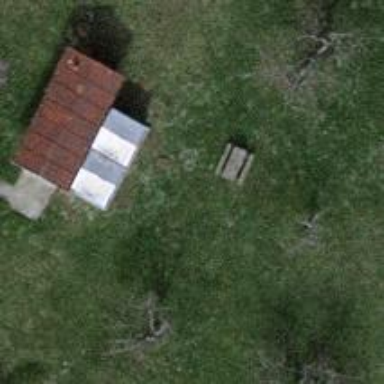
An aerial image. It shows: Picnic table located in leisure land area.